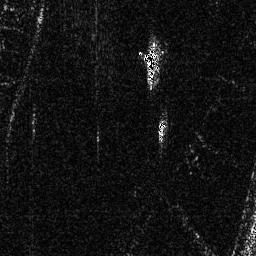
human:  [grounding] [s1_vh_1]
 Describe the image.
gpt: In the satellite image, there is  <ref>1 medium ship </ref> <box>[[56, 15, 64, 33, 0]]</box> located at top.